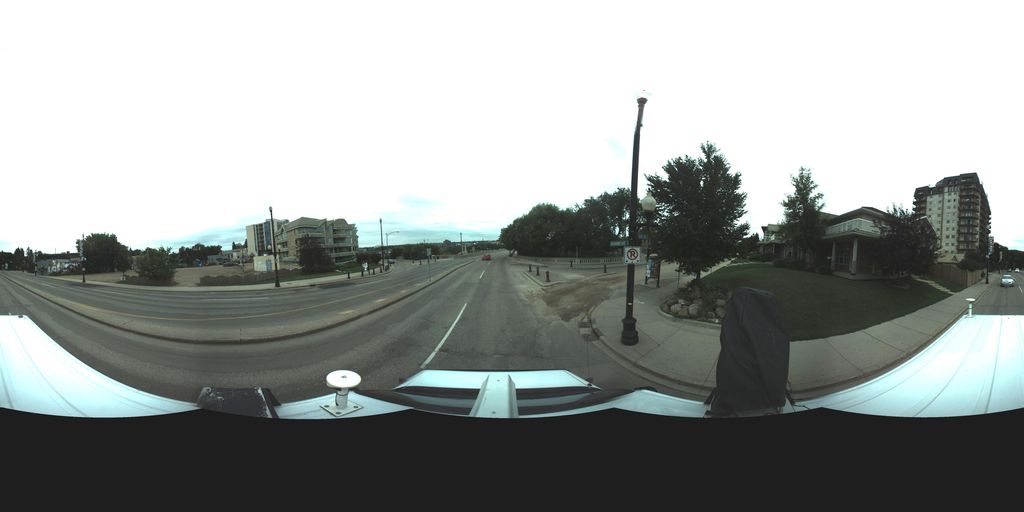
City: saskatoon